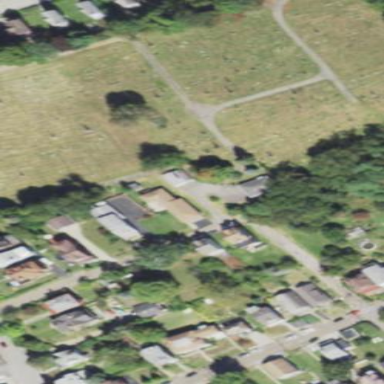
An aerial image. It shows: Cemetery.